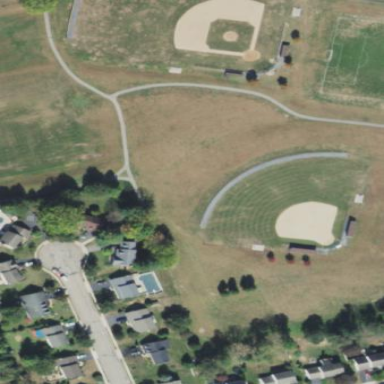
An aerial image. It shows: Baseball pitch for leisure land.